Question: I have a form that is submitted and using the date stamp generates the month name for each submission. what i need is a method to generate the minimum and maximum row number for each months data. so if January submissions start on row 1 and end on row 13, feb starts on 14 and ends on 30 march starts on 31 and ends on 36. i need a script that will tell me those specific row numbers. i will then use those as a seperate data range to generate a month overview of each line within that range.
below is what i have used so far but the results are not quite right:
'''
function findCell()
{
var ss = SpreadsheetApp.getActiveSpreadsheet();
var sheet = ss.getSheetByName('Votes');
var lastRowSheet = sheet.getLastRow();
var DataRange = "$B1:$B" + lastRowSheet.toString();
var values = sheet.getRange(DataRange).getValues();
Logger.log(values);
var test = sheet.getRange('B4').getValue();
Logger.log("test - " + test);
for (var i = 0; i < values.length; i++)
{
var row = "";
for (var j = 0; j < values[i].length; j++)
{
if (values[i][j] == "May")
{
row = values[i][j+1];
//Logger.log(row);
Logger.log(i+1);
}
}
};
for (var rowMinApr= 0; rowMinApr< values.length ; rowMinApr++ )
{
if (values[rowMinApr][0] == "April")
{
Logger.log("April min row - " + rowMinApr+1);
break;
}
};
for (var rowMaxApr= values.length -1 ; rowMaxApr>= 0 ; rowMaxApr-- )
{
if (values[rowMaxApr][0] == "April")
{
Logger.log("April max row - " + rowMaxApr+1);
break;
}
};
for (var rowMinMay= 0; rowMinMay< values.length ; rowMinMay++ )
{
if (values[rowMinMay][0] == "May")
{
Logger.log("Maymin row - " + rowMinMay+1);
break;
}
};
for (var rowMaxMay = values.length -1 ; rowMaxMay >= 0 ; rowMaxMay-- )
{
if (values[rowMaxMay][0] == "May")
{
Logger.log("May max row - " + rowMaxMay+1);
break;
}
};
'''
the log shows this:

as you can see where it lists the row numbers where the cell value is April it is fine, but when i try the code to find the minimum and maximum rown numbers applicable to the relevant cell content it throws up some prett random numbers. currently the cells that have April in are rows 2 to 15 and May is rows 16 to 27.
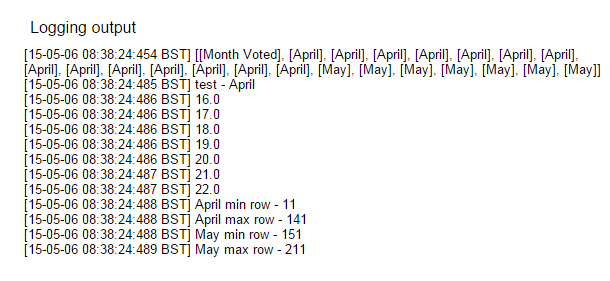
Answer: You are getting one columns data. The two dimensional array that is returned, will look like this:
'''
[['monthName'],['monthName'],['monthName'],['monthName'],['monthName'],['monthName']]
'''
There is only one element inside of each inner array. So, the index number for each inner array is zero. That will never change.
- - - -
Note that the second index never changes, it's always zero. Currently, you have an inner 'for' loop. You don't need a nested loop. Why? Because there is nothing to loop through in the inner array. There is only one element. It's always index zero.
Alternatively, you could convert the two dimensional array to a one dimensional array, since there is only one element in the inner array, and just use a one dimensional array.
Think about how you would do this "manually". You could start on row one, look at the month, and see that it's month 'May'. Okay, it's month 'May', I need to record that row 1 is in the 'May' category. I'm not saying that this is the best strategy, I haven't thought through every possible solution. But that's where I'd start. So maybe have an array for the month of 'May', and record all the row numbers for 'May' in the 'May' array. This strategy would need a separate array for every month. So, you'd have an outer 'for' loop for every month, then an inner 'for' loop that would go through the 'values' array, and do the matching.
So, you could have an array of all the months:
'''
var theMonths = ['Jan','Feb','Mar','Apr', etc];
'''
Loop through the months:
'''
for (var i=0;i<theMonths.length;i++) {
var thisMonthToMatch = theMonths[i];
//loop through all the values
for (var j=0;j<values.length;j++) {
var valueRetrieved = values[j][0];
if (thisMonthToMatch === valueRetrieved) {
//Record your info
};
};
};
'''